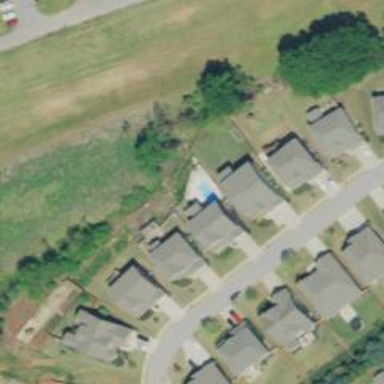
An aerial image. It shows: Outdoor swimming pool on leisure land.